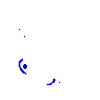
Particle: pion